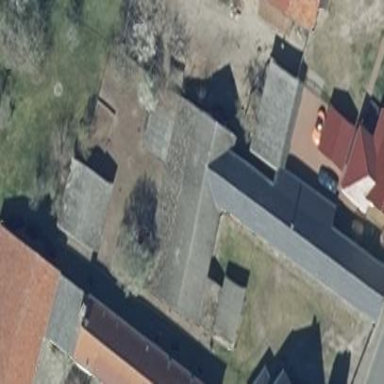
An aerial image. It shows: Flat-roofed building with grey roof.